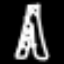
Label: The Eiffel Tower